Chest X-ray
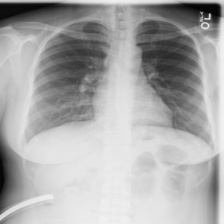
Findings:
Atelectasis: negative
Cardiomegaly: negative
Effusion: negative
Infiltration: negative
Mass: negative
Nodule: negative
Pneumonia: negative
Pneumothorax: negative
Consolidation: negative
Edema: negative
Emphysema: negative
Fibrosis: negative
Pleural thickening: negative
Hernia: negative